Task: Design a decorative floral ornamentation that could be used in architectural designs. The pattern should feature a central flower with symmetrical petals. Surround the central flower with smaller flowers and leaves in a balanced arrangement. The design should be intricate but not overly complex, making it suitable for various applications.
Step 300:
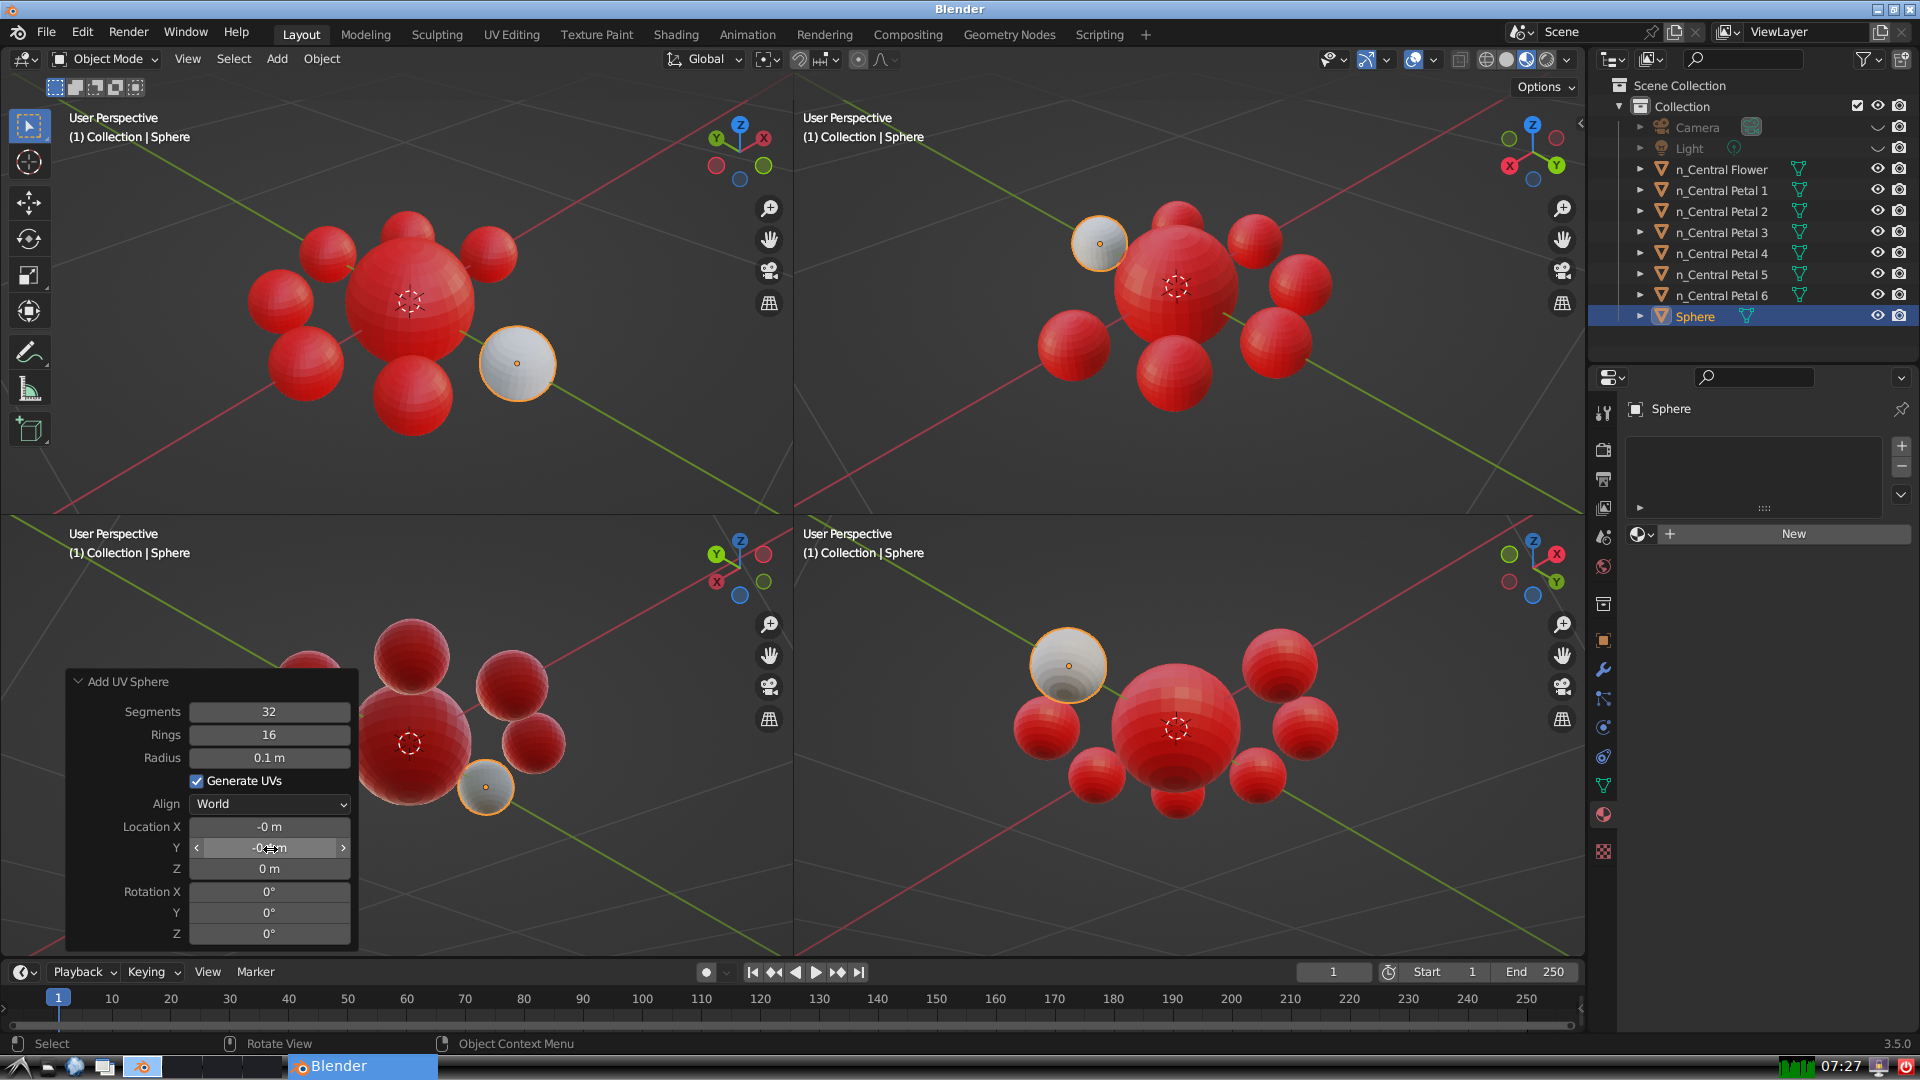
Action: {"mouse_move": [270, 867]}